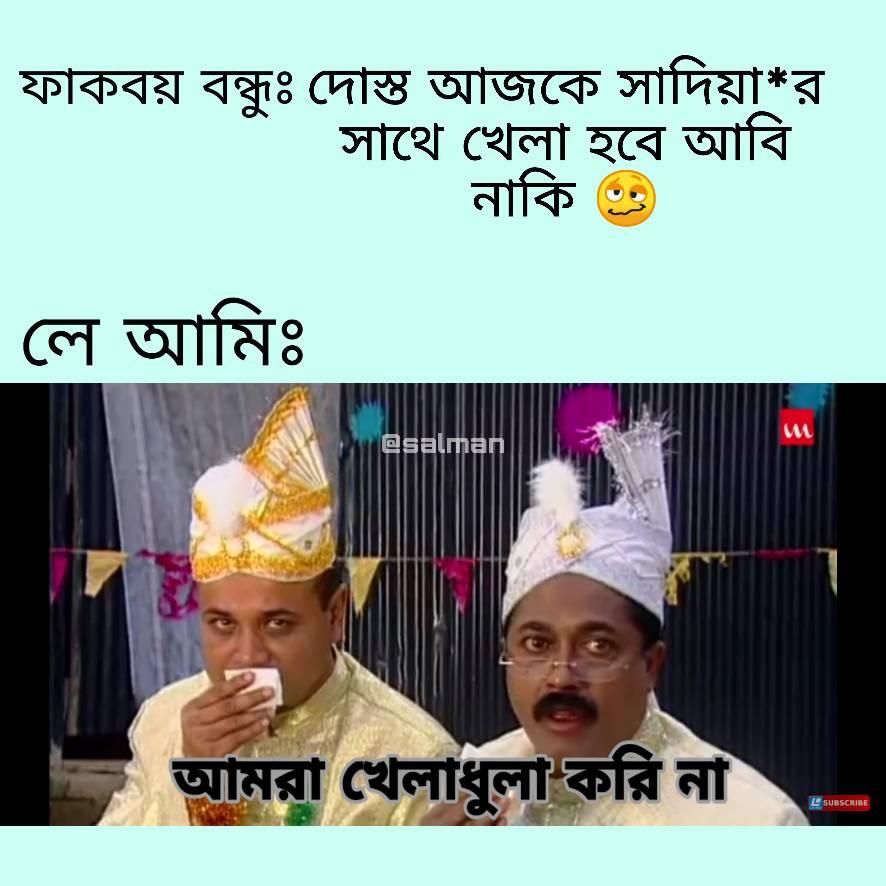
Caption: ফাকবয় বন্ধুঃ দোস্ত আজকে সাদিয়া*র সাথে খেলা হবে আবি নাকি      লে আমিঃ      আমরা খেলাধুলা করি না
Label: hate